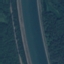
Label: River